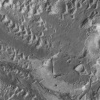
Atmospheric dust classification: not_dusty